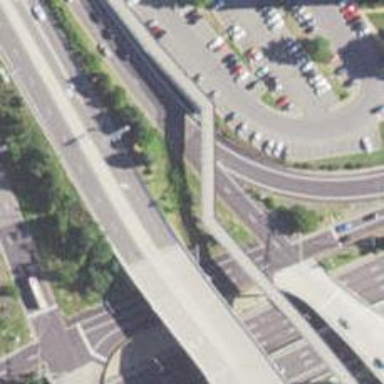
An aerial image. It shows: Secondary link road.